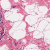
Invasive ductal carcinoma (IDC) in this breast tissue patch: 0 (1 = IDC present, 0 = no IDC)